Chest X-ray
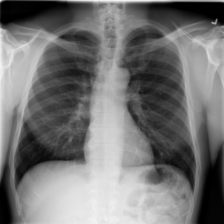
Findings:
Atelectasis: negative
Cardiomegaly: negative
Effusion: negative
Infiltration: negative
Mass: negative
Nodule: negative
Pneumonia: negative
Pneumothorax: negative
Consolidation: negative
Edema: negative
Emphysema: negative
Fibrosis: negative
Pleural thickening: negative
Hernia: negative